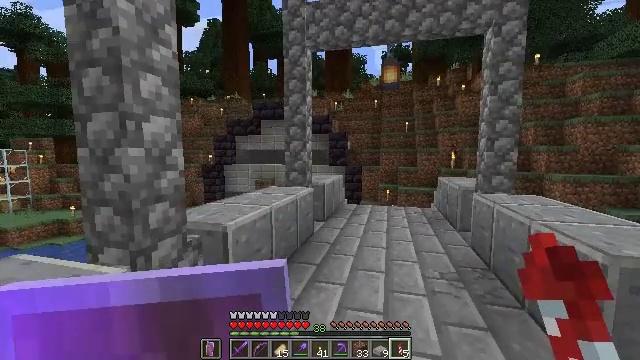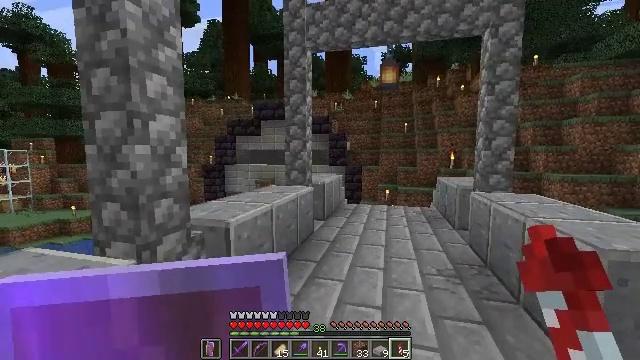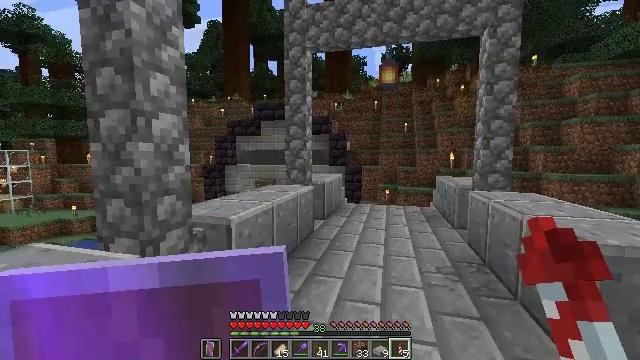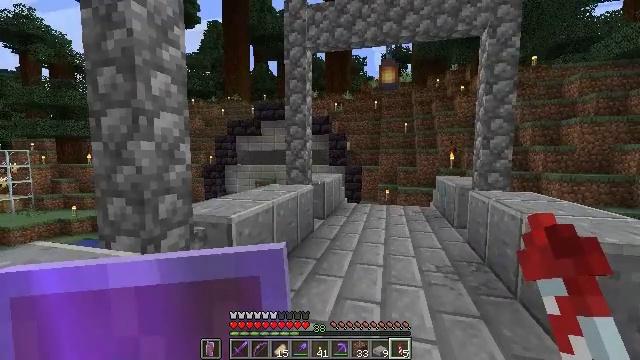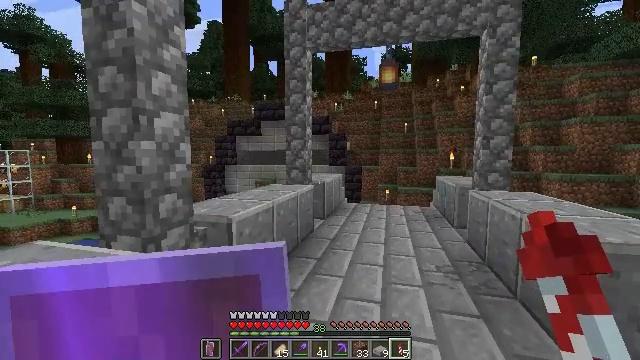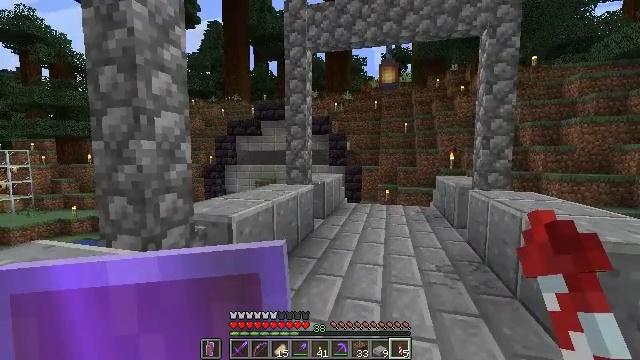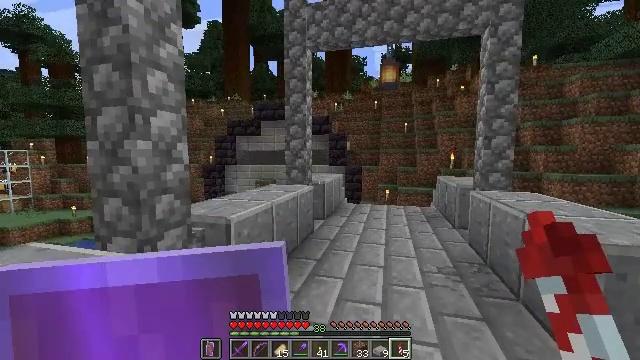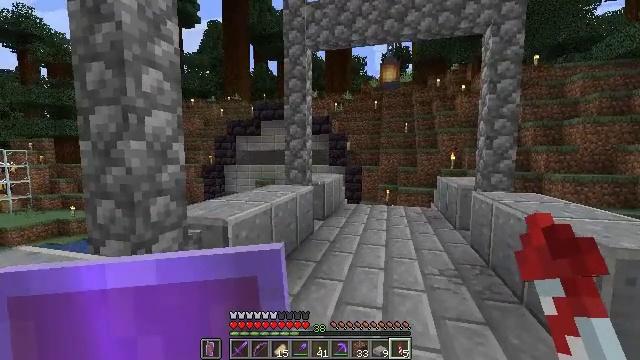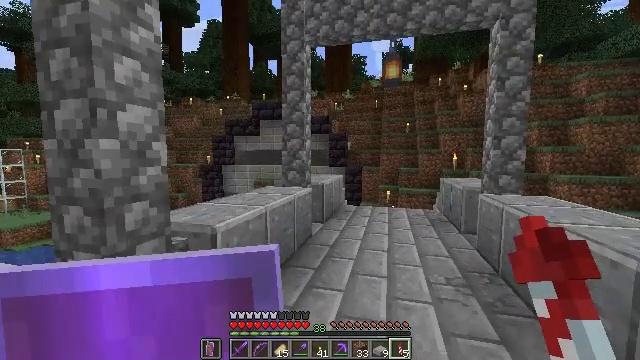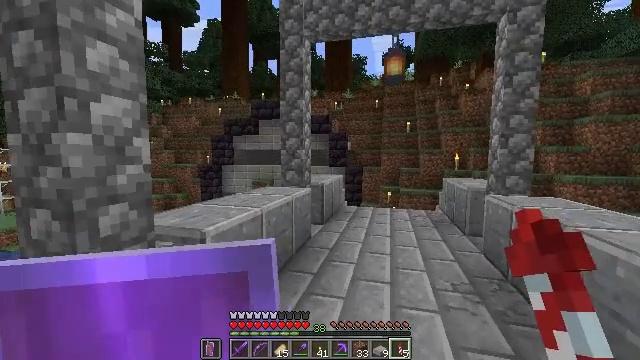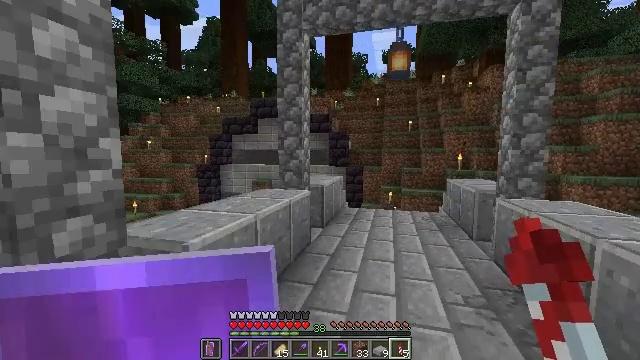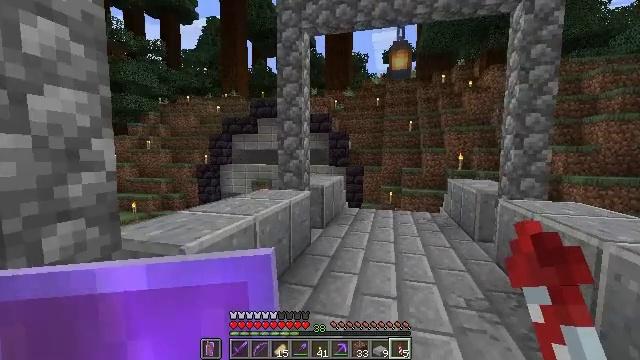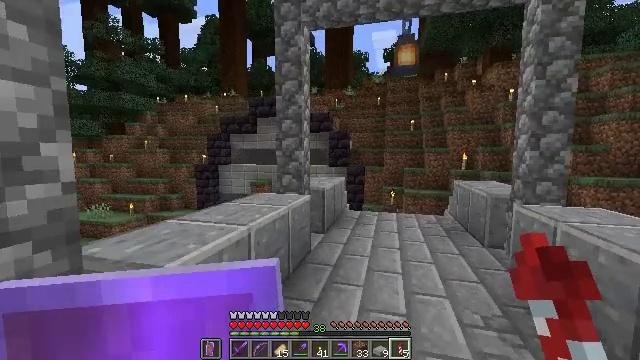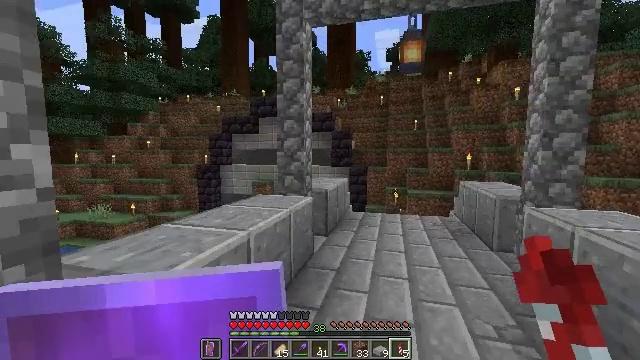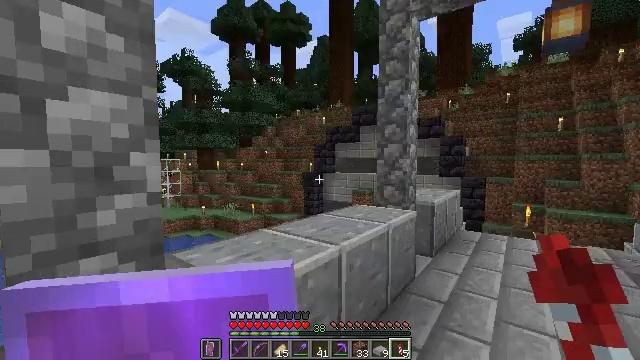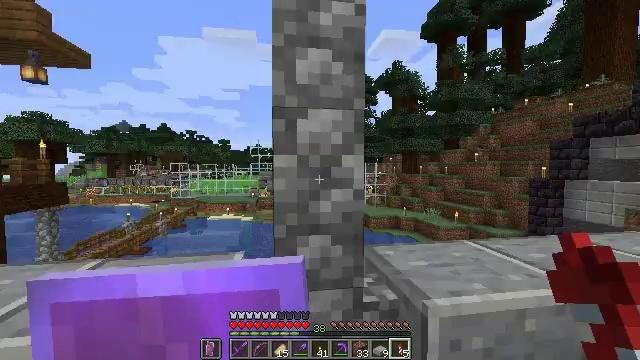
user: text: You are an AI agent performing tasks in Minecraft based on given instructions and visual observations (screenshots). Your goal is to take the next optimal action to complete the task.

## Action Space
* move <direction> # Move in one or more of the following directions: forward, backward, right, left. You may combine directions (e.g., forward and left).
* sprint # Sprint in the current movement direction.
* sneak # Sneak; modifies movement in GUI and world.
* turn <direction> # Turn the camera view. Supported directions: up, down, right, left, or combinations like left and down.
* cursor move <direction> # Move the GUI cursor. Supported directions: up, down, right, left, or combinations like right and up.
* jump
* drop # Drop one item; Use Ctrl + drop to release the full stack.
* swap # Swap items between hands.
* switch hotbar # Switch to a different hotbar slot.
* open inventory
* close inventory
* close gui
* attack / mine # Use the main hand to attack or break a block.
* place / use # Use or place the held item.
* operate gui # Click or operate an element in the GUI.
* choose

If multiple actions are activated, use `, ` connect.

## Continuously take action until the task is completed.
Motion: motion action
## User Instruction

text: Gather the podzol block.
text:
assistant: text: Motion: no_op
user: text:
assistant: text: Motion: no_op
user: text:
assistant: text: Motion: no_op
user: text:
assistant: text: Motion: no_op
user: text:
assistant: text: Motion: no_op
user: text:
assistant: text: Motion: move forward
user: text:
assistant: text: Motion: move forward
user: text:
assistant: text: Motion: move forward
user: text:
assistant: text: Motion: move forward
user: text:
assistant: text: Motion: move forward
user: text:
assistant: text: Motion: move forward
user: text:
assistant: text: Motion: move forward
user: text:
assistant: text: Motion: move forward
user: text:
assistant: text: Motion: turn left and up
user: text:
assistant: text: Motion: turn left
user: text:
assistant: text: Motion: turn left and down
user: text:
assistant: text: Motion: turn left and down
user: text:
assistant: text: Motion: turn left and down
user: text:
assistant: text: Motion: turn left
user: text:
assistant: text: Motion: move forward, turn left
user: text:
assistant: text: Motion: move forward, turn left
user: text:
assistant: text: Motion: move forward, turn left and up
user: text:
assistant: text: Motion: move forward, turn left
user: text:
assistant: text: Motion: move forward, turn left
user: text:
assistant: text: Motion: move forward
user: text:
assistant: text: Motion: move forward
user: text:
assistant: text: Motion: move forward, turn right and down
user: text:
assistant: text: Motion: move forward, sprint, turn right and down
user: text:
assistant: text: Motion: move forward, sprint
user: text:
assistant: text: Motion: move forward, sprint